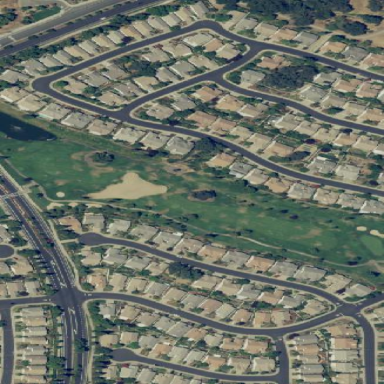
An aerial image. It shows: Golf fairway surrounded by grass.